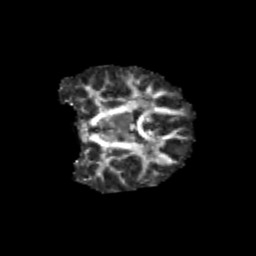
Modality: FA
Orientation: coronal
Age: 11
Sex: female
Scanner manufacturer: siemens
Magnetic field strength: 3 T
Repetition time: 3.8 s
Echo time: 0.07 s